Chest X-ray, AP view. Patient: 48 years old, sex F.
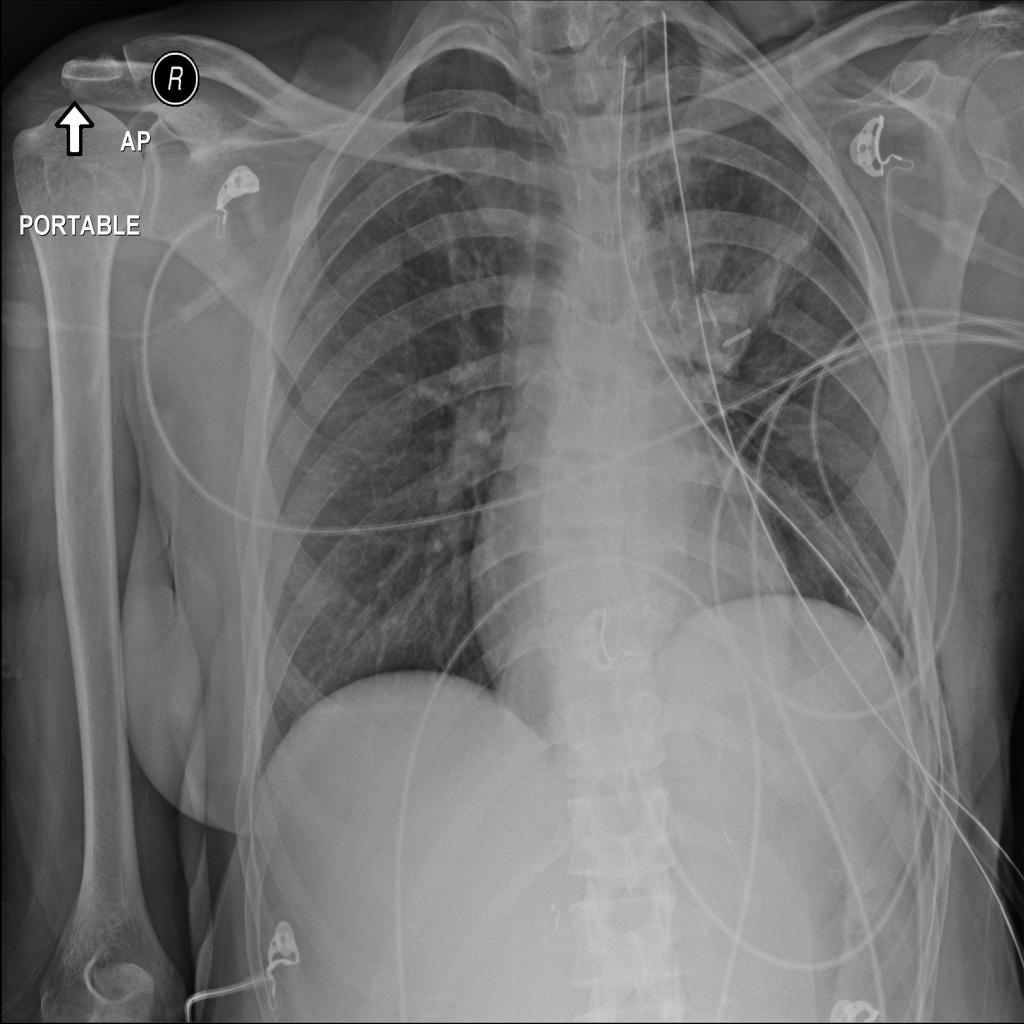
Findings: Pneumothorax